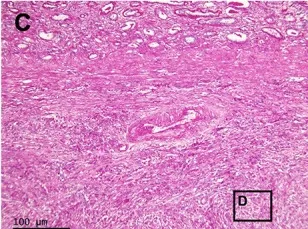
Pathology of the masses of the transplanted kidney, and gross photograph of the allograft nephrectomy specimen. Periodic acid-Schiff staining and Grocott methenamine silver staining of renal mass at 100 x ,at 1.
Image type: pathology (h&e)